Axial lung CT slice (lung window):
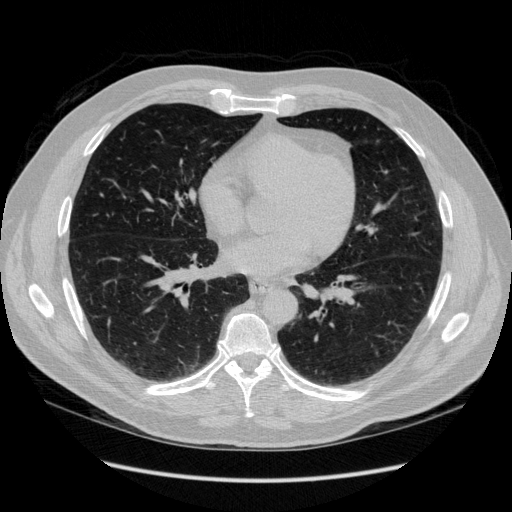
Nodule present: no